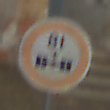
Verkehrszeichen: TatsaechlicheAchslast
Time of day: MorningAfternoon
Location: Outdoor (Nature)
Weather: PartlyCloudy
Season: Autumn
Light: Natural